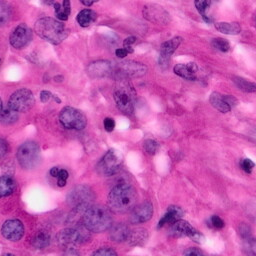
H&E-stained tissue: Pancreatic